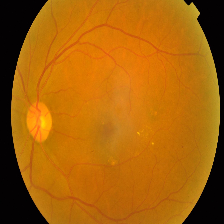
Diabetic retinopathy grade: Proliferative DR